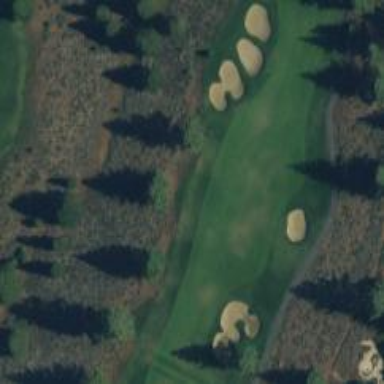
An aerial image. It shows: Grassy area designated as golf fairway.